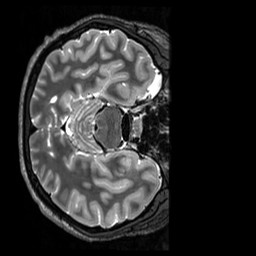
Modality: T2w
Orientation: axial
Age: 26
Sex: male
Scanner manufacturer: siemens
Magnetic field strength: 3 T
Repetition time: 3.2 s
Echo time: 0.728 s